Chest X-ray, PA view. Patient: 49 years old, sex M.
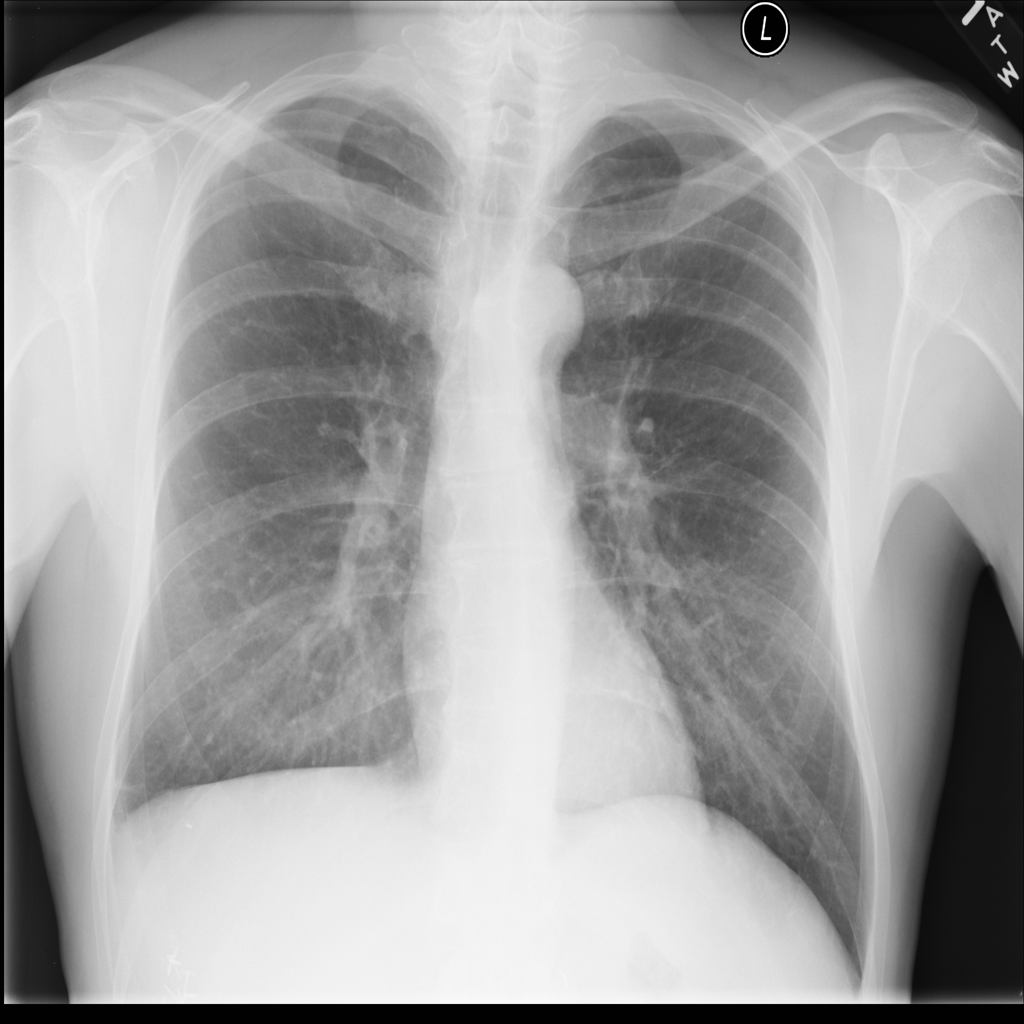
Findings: No Finding